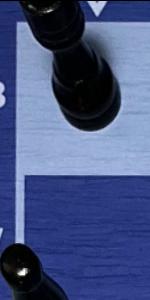
Label: Empty